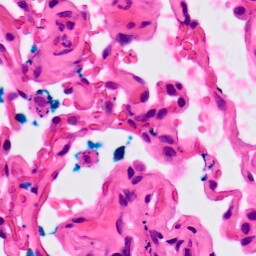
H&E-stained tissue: Lung